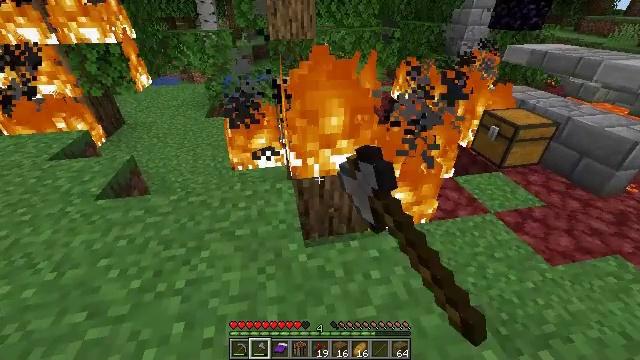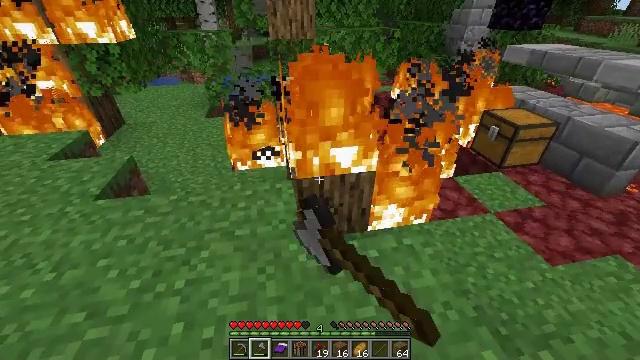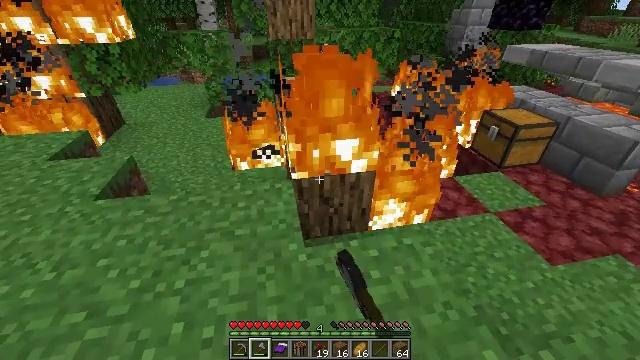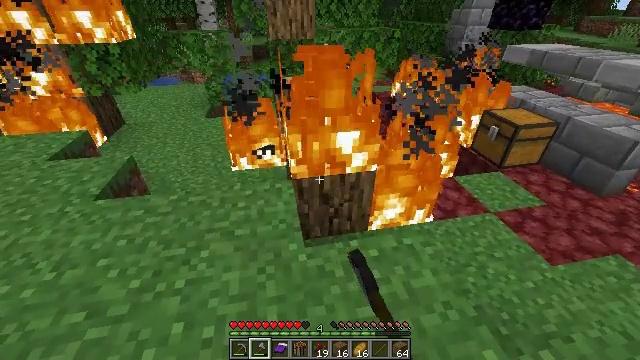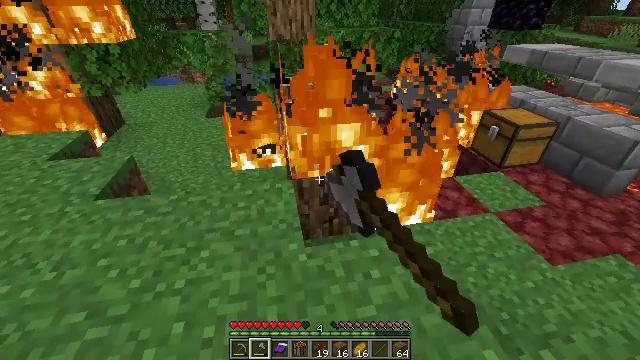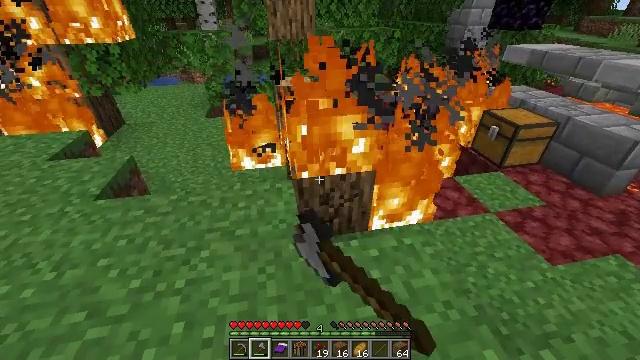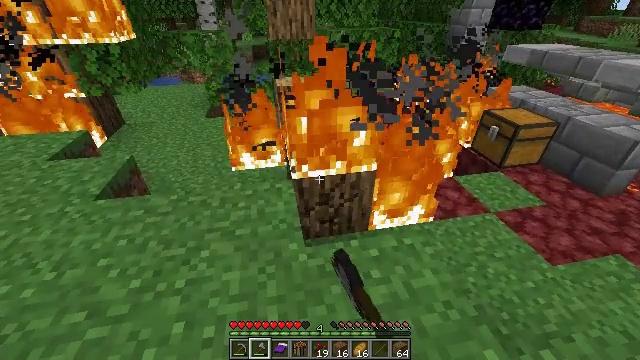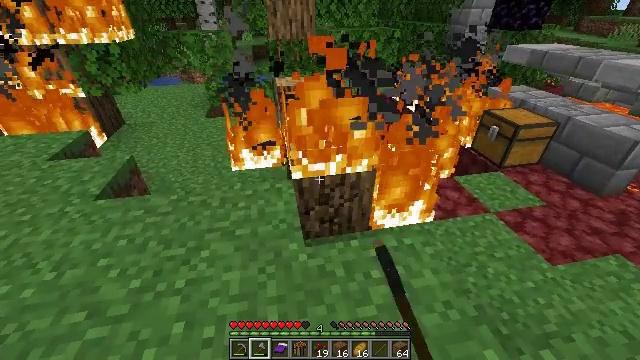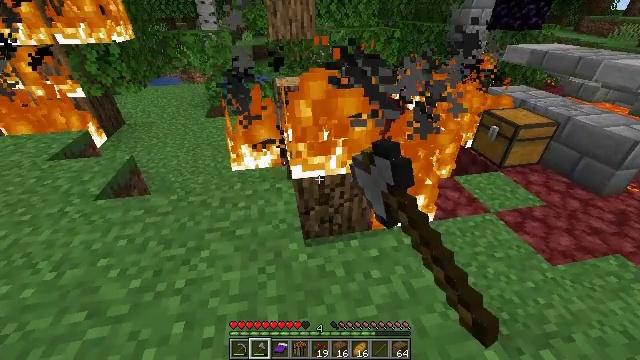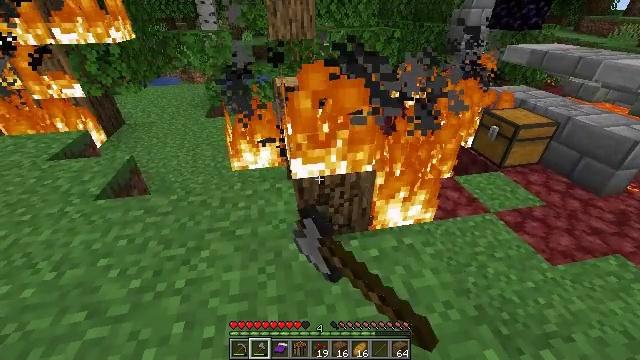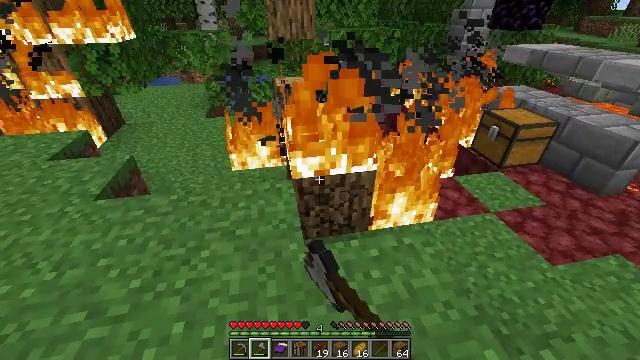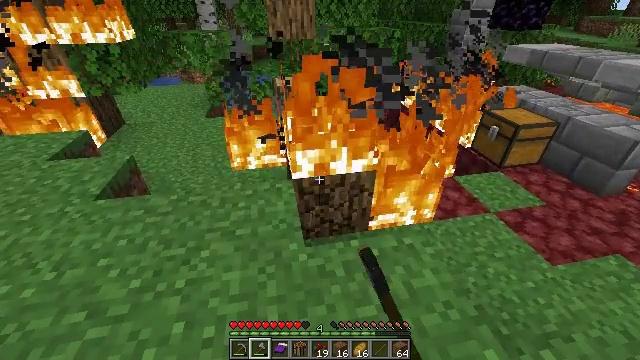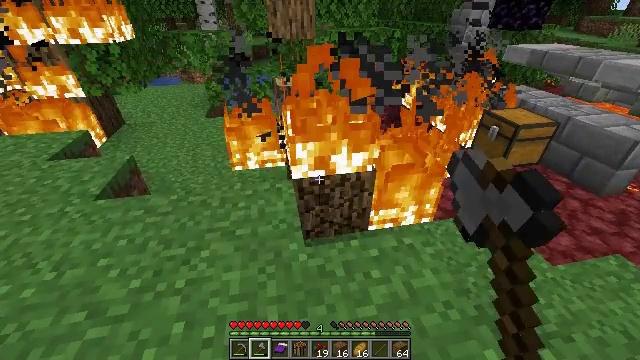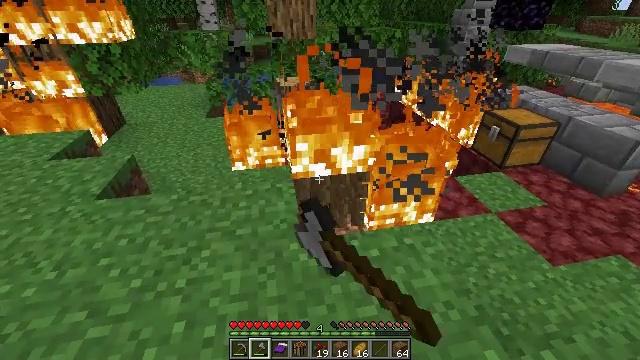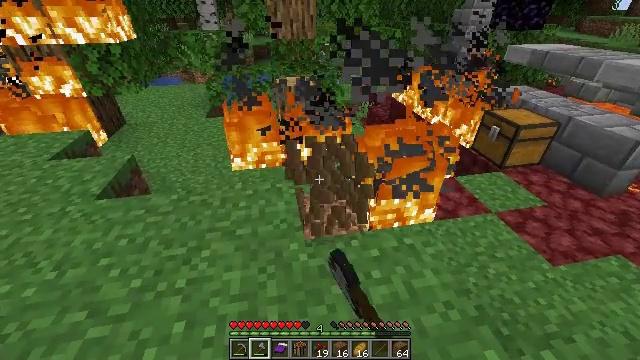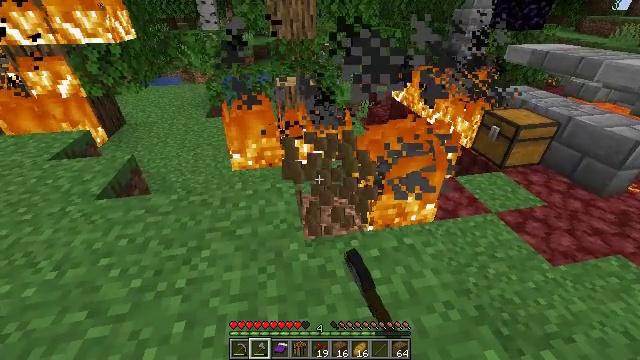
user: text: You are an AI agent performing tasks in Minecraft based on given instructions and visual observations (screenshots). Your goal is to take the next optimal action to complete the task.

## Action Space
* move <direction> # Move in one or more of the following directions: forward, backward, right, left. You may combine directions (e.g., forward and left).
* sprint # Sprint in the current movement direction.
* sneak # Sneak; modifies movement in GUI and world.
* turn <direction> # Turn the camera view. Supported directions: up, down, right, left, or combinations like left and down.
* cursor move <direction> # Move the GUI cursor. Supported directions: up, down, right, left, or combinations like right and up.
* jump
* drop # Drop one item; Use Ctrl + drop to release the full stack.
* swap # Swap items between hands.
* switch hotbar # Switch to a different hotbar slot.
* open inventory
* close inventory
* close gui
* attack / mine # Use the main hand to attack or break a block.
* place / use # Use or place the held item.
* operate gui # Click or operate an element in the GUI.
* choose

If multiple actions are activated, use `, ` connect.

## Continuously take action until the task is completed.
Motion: motion action
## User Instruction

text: Destroy the fire.
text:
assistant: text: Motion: attack / mine
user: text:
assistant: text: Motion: attack / mine
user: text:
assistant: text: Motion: attack / mine
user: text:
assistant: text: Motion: attack / mine
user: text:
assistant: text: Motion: attack / mine
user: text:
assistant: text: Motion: attack / mine
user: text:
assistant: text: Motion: attack / mine
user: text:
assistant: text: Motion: attack / mine
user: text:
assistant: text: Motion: attack / mine
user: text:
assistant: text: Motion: attack / mine
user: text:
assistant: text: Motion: attack / mine
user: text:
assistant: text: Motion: attack / mine
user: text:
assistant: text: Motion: attack / mine
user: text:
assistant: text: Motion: attack / mine
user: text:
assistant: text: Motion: attack / mine
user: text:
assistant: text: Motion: attack / mine
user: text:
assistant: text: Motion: attack / mine
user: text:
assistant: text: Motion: attack / mine
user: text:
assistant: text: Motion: attack / mine
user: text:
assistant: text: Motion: attack / mine
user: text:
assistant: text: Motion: attack / mine
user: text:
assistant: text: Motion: move right
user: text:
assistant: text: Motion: move right
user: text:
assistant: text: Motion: move right
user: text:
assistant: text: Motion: move right, turn down
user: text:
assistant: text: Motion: move right
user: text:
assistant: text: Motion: no_op
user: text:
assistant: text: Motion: no_op
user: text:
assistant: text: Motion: no_op
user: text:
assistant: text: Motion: no_op